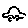
Label: car